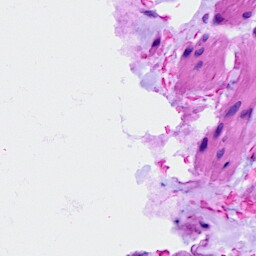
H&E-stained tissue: Ovarian